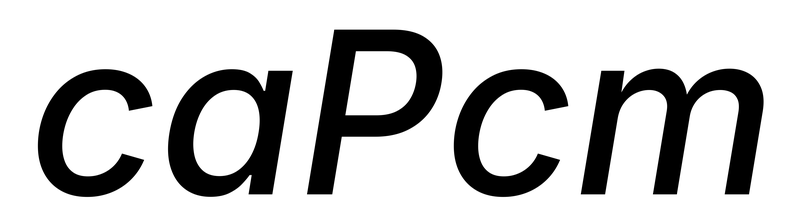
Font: Inter-Italic_Medium_Italic